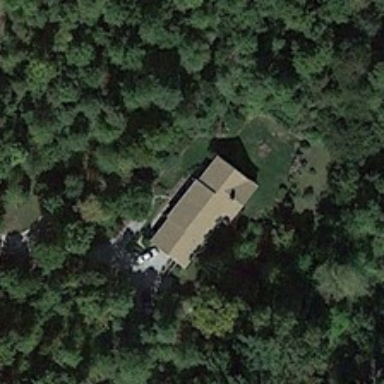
There is a yellow roof house lying in a forest together with a car .